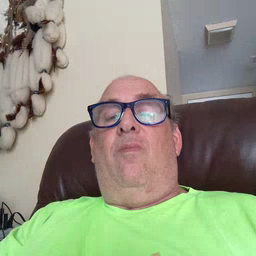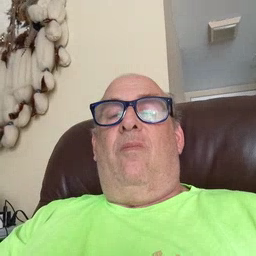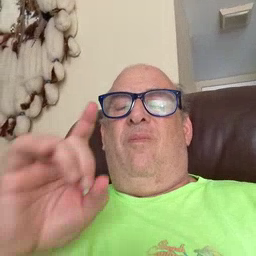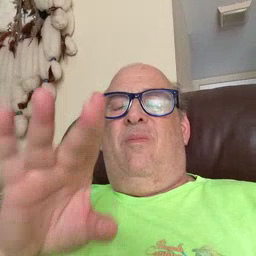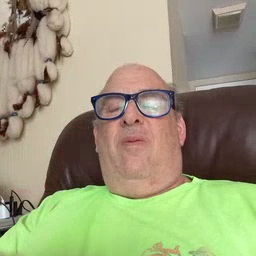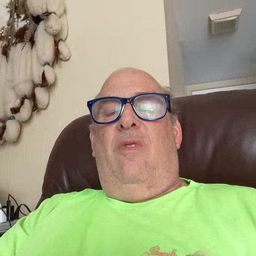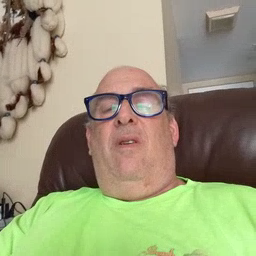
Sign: hate